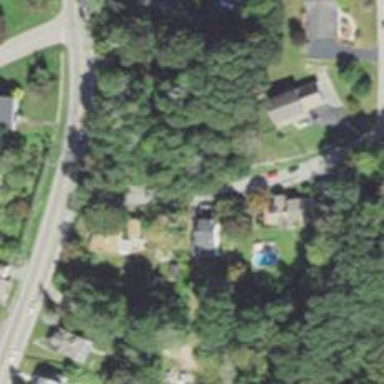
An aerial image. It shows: Residential driveway designated as service road.